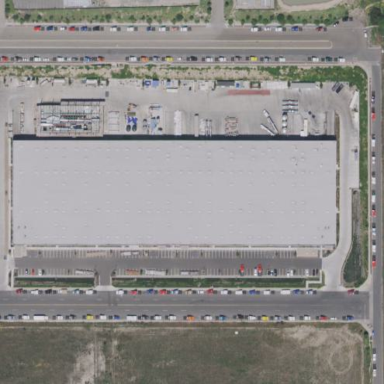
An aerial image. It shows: Warehouse.